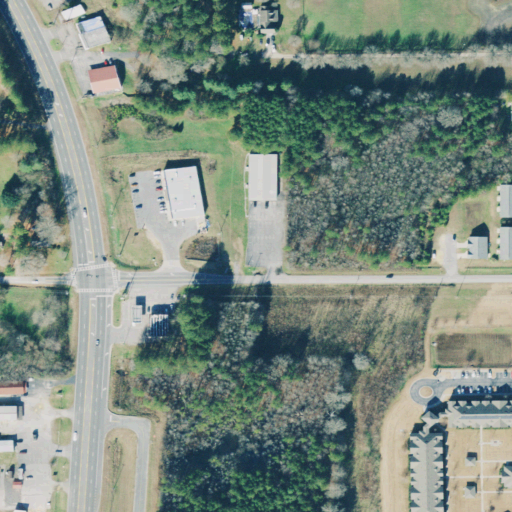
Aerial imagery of valley in Georgia named Long Hollow containing pasture, medium intensity development, evergreen forest, mixed forest, low intensity development, open development, and high intensity development